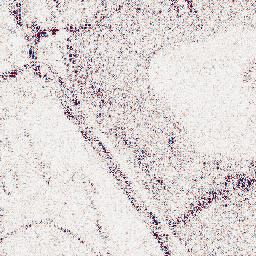
Category: wavelet
Decomposition family: wavelet_dwt
Decomposition parameters: wavelet: db8
level: 1
Upsampling method: sinc_hamming
Upsampling parameters: scale: 2
kernel_size: 16
Upsampling scale: 2